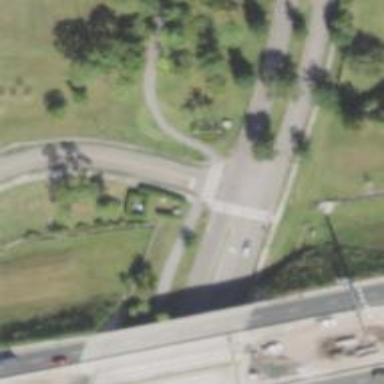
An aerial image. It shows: Residential road with sidewalk on the left side.